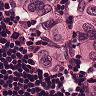
Metastatic tissue present: yes